Question: My goal is just to retrieve data from Firebase and then output it as ListView in Android (No need to push anything back to the database). I tried to learn from the <URL>

My own class:
'''
package com.firebase.androidchat;
public class MenuItem {
private String food;
private String weekDay;
// Required default constructor for Firebase object mapping
@SuppressWarnings("unused")
private MenuItem() { }
MenuItem(String food, String weekDay) {
this.food = food;
this.weekDay = weekDay;
}
public String getFood() {
return food;
}
public String getWeekDay() {
return weekDay;
}
}
'''
My own custom list adapter class:
'''
package com.firebase.androidchat;
import android.app.Activity;
import android.view.View;
import android.widget.TextView;
import com.firebase.client.Query;
public class MenuListAdapter extends FirebaseListAdapter<MenuItem> {
public MenuListAdapter(Query ref, Activity activity, int layout) {
super(ref, MenuItem.class, layout, activity);
}
@Override
protected void populateView(View view, MenuItem item) {
// Map a MenuItem object to an entry in our listview
String weekDay = item.getWeekDay();
TextView authorText = (TextView)view.findViewById(R.id.author);
authorText.setText(weekDay + ": ");
((TextView)view.findViewById(R.id.message)).setText(item.getFood());
}
}
'''
My MainActivity in brief:
'''
public class MainActivity extends ListActivity {
// TODO: change this to your own Firebase URL
private static final String FIREBASE_URL = "https://barlaurea.firebaseio.com/";
private Firebase ref;
private ValueEventListener connectedListener;
private MenuListAdapter menuListAdapter;
@Override
protected void onCreate(Bundle savedInstanceState) {
super.onCreate(savedInstanceState);
setContentView(R.layout.activity_main);
// Setup our Firebase ref
ref = new Firebase(FIREBASE_URL).child("menu");
}
@Override
public void onStart() {
super.onStart();
// Setup our view and list adapter. Ensure it scrolls to the bottom as data changes
final ListView listView = getListView();
// Tell our list adapter that we only want 50 messages at a time
menuListAdapter = new MenuListAdapter(ref.limit(50), this, R.layout.chat_message);
listView.setAdapter(menuListAdapter);
menuListAdapter.registerDataSetObserver(new DataSetObserver() {
@Override
public void onChanged() {
super.onChanged();
listView.setSelection(menuListAdapter.getCount() - 1);
}
});
'''
When I started the Run button, my device displayed a toast message "Connected to Firebase" but the screen remained blank and then crashed after a few seconds, showing a toast "Unfortunately, Firebase Chat has stopped". What did I miss here? Thank you!
Edit: Here is my LogCat view: Everything turn red at the "FAIL EXCEPTION: main line"
Also the original AndroidChat run fine on my device..
'''
02-07 16:17:35.105: D/dalvikvm(31766): GC_CONCURRENT freed 313K, 16% free 7795K/9223K, paused 14ms+16ms, total 65ms
02-07 16:17:36.000: D/dalvikvm(31766): GC_CONCURRENT freed 494K, 17% free 7874K/9479K, paused 2ms+3ms, total 34ms
02-07 16:17:36.365: D/dalvikvm(31766): GC_CONCURRENT freed 482K, 17% free 7923K/9543K, paused 19ms+21ms, total 142ms
02-07 16:17:36.495: D/AndroidRuntime(31766): Shutting down VM
02-07 16:17:36.495: W/dalvikvm(31766): threadid=1: thread exiting with uncaught exception (group=0x41fb02a0)
02-07 16:17:36.520: E/AndroidRuntime(31766): FATAL EXCEPTION: main
02-07 16:17:36.520: E/AndroidRuntime(31766): com.firebase.client.FirebaseException: Failed to bounce to type
02-07 16:17:36.520: E/AndroidRuntime(31766): at com.firebase.client.DataSnapshot.getValue(DataSnapshot.java:185)
02-07 16:17:36.520: E/AndroidRuntime(31766): at com.firebase.androidchat.FirebaseListAdapter$1.onChildAdded(FirebaseListAdapter.java:63)
02-07 16:17:36.520: E/AndroidRuntime(31766): at com.firebase.client.core.ChildListenerContainer$1.run(ChildListenerContainer.java:52)
02-07 16:17:36.520: E/AndroidRuntime(31766): at android.os.Handler.handleCallback(Handler.java:615)
02-07 16:17:36.520: E/AndroidRuntime(31766): at android.os.Handler.dispatchMessage(Handler.java:92)
02-07 16:17:36.520: E/AndroidRuntime(31766): at android.os.Looper.loop(Looper.java:137)
02-07 16:17:36.520: E/AndroidRuntime(31766): at android.app.ActivityThread.main(ActivityThread.java:4947)
02-07 16:17:36.520: E/AndroidRuntime(31766): at java.lang.reflect.Method.invokeNative(Native Method)
02-07 16:17:36.520: E/AndroidRuntime(31766): at java.lang.reflect.Method.invoke(Method.java:511)
02-07 16:17:36.520: E/AndroidRuntime(31766): at com.android.internal.os.ZygoteInit$MethodAndArgsCaller.run(ZygoteInit.java:1038)
02-07 16:17:36.520: E/AndroidRuntime(31766): at com.android.internal.os.ZygoteInit.main(ZygoteInit.java:805)
02-07 16:17:36.520: E/AndroidRuntime(31766): at dalvik.system.NativeStart.main(Native Method)
02-07 16:17:36.520: E/AndroidRuntime(31766): Caused by: com.shaded.fasterxml.jackson.databind.exc.UnrecognizedPropertyException: Unrecognized field "weekday" (class com.firebase.androidchat.MenuItem), not marked as ignorable (2 known properties: , "weekDay", "food"])
02-07 16:17:36.520: E/AndroidRuntime(31766): at [Source: java.io.StringReader@42826fc8; line: 1, column: 13] (through reference chain: com.firebase.androidchat.MenuItem["weekday"])
02-07 16:17:36.520: E/AndroidRuntime(31766): at com.shaded.fasterxml.jackson.databind.DeserializationContext.reportUnknownProperty(DeserializationContext.java:555)
02-07 16:17:36.520: E/AndroidRuntime(31766): at com.shaded.fasterxml.jackson.databind.deser.std.StdDeserializer.handleUnknownProperty(StdDeserializer.java:708)
02-07 16:17:36.520: E/AndroidRuntime(31766): at com.shaded.fasterxml.jackson.databind.deser.BeanDeserializerBase.handleUnknownProperty(BeanDeserializerBase.java:1160)
02-07 16:17:36.520: E/AndroidRuntime(31766): at com.shaded.fasterxml.jackson.databind.deser.BeanDeserializer.deserializeFromObject(BeanDeserializer.java:315)
02-07 16:17:36.520: E/AndroidRuntime(31766): at com.shaded.fasterxml.jackson.databind.deser.BeanDeserializer.deserialize(BeanDeserializer.java:121)
02-07 16:17:36.520: E/AndroidRuntime(31766): at com.shaded.fasterxml.jackson.databind.ObjectMapper._readMapAndClose(ObjectMapper.java:2888)
02-07 16:17:36.520: E/AndroidRuntime(31766): at com.shaded.fasterxml.jackson.databind.ObjectMapper.readValue(ObjectMapper.java:2034)
02-07 16:17:36.520: E/AndroidRuntime(31766): at com.firebase.client.DataSnapshot.getValue(DataSnapshot.java:181)
02-07 16:17:36.520: E/AndroidRuntime(31766): ... 11 more
'''
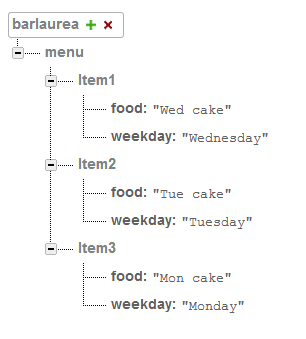
Answer: The answer has been found here:
<URL>
In this case I should have typed weekDay not weekday in the firebase instance.